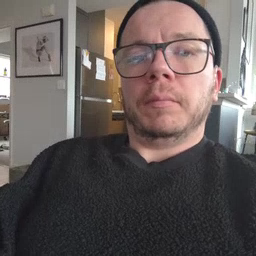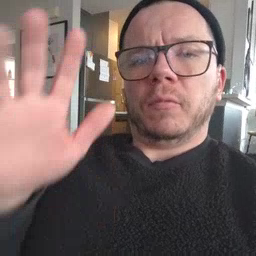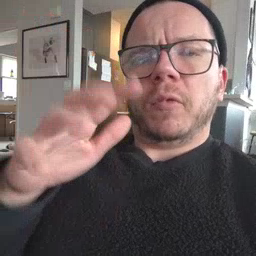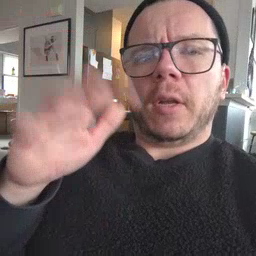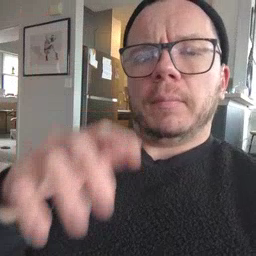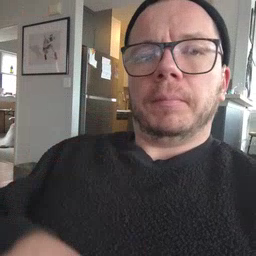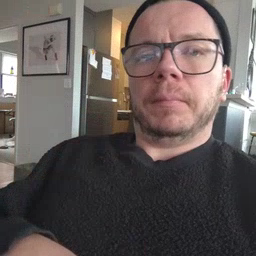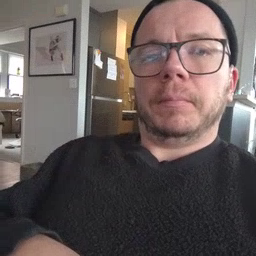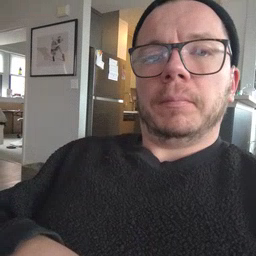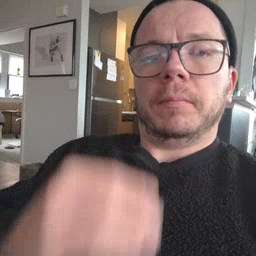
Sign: rain